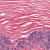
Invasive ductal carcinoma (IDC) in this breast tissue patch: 0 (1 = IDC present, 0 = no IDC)